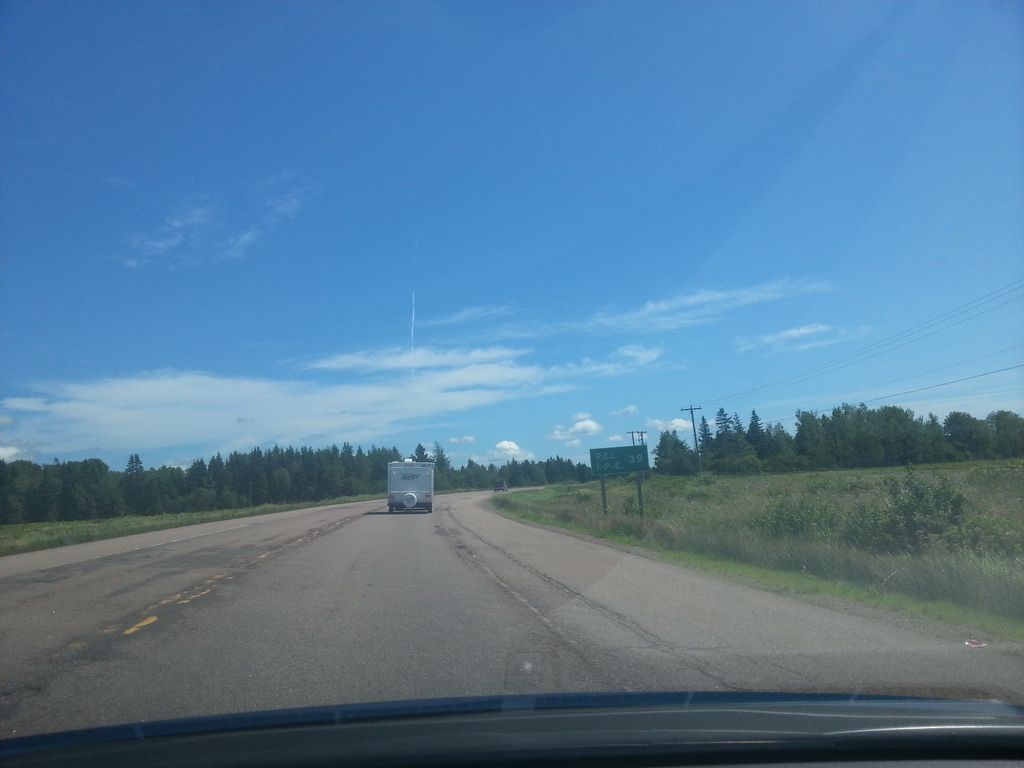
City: charlottetown